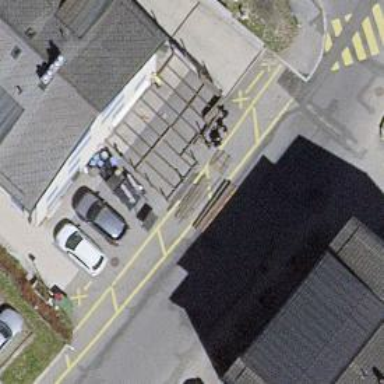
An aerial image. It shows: Bar.